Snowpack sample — Loveland Pass, Silver Plume, Colorado, USA (2/11/26, 12:00 PM MST)
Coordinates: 39.663, -105.886
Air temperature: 35 °F
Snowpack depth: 82 cm
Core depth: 20 cm
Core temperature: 17.6 °F
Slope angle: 13°, slope face: 12°
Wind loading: high
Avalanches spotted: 1
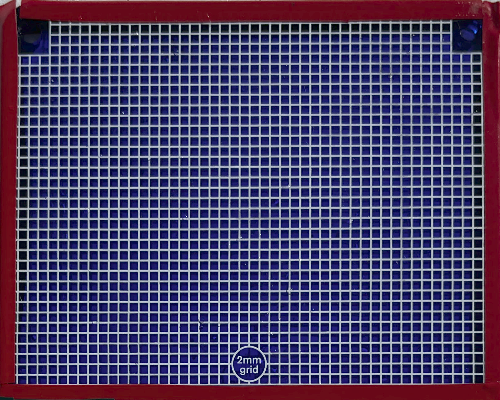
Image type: profile
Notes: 1 small avalanche spotted on the north side of the bowl, lots of wind loading